Question: I am trying to detect objects in image on an iphone app.
I am using the cvMatchTemplate function, I manage to see some patterns returned by the cvMatchTemplate function (I chose CV_TM_CCOEFF_NORMED).
Positive Results (result image is 163x371):
<URL>
cvMinMaxLoc returns: min (102,244) max(11,210)
The min point is making some sense here, the position of the dark spot is really 102,244 in the result image of 163x371
Negative Results:

cvMinMaxLoc returns: min (114,370) max(0,0)
This is not making sense, there is totally no results, why is there still a min point at 114,370?
I need to know how to analyze these results programatically so that I can say "Hey I found the object!" in objectiveC for iPhone app?
Thanks!
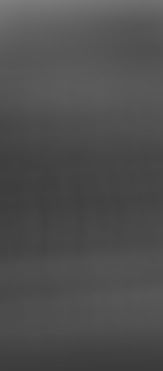
Answer: cvMinMaxLoc will always return the position of the minimum and maximum values of their input. It only "doesn't make sense" in your particular application. You should check the at the returned position for the minimum and do something like threshold it to see if that's a probable match for your template. A template match will yield a very low or a very high value, depending on the method you chose.